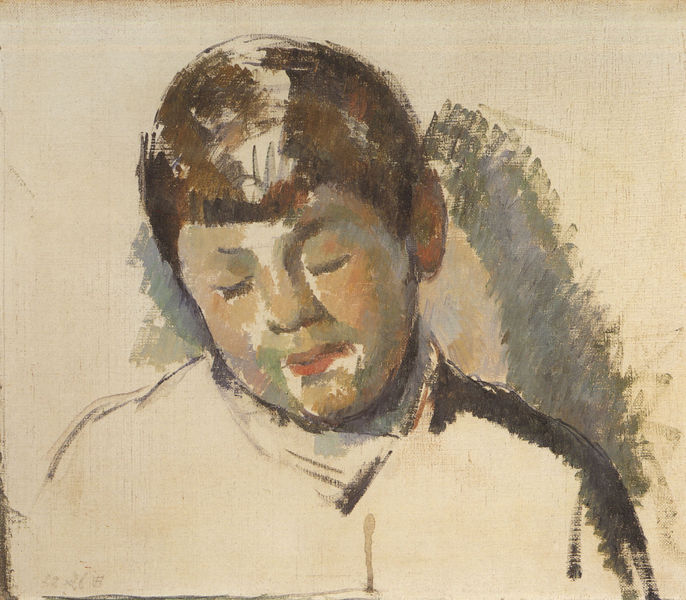
Titel: Skizze zu einem Portrait des Sohnes des Künstlers
Künstler: Paul Cézanne
Institution: Hartford/Conn., Wadsworth Atheneum
Schlagwörter: gemälde, kopf, schatten, aquarell, grob, braun, bunt, skizze, weiss, zeichnung, hemd, jacke, augen, gesicht, portrait, einsam, haare, kind, traurig, schlafen, farbe, junge, geschlossen, knabe, kohle, zeichnun, raun, skizzenhaft